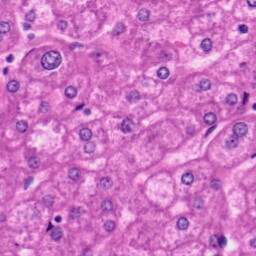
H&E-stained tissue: Liver